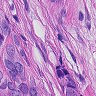
Metastatic tissue present: yes